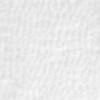
Label: no_change